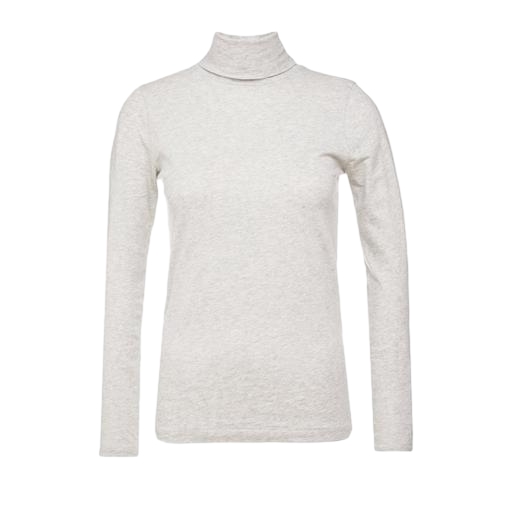
high-neck top, gray long-sleeve turtleneck tee, turtleneck tee, white background